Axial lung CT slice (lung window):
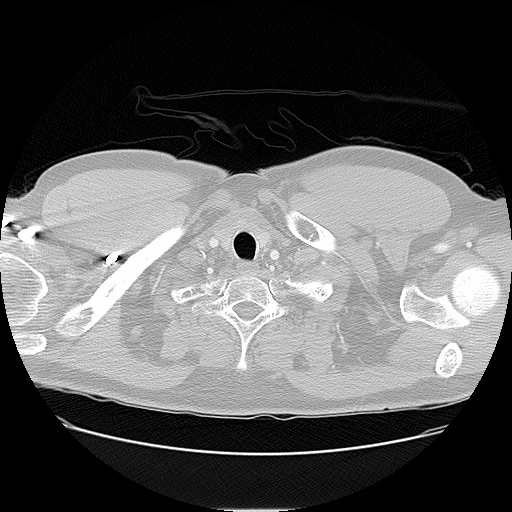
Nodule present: no